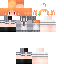
A male human skin with medium skin, wearing brown long hair dressed in a blue hoodie and black pants, featuring a closed mouth.